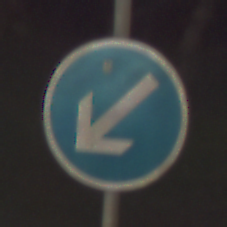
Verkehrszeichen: VorgeschriebeneVorbeifahrtLinks
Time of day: Night
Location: Outdoor (Suburban)
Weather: Clear
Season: NotSpecified
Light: Artificial